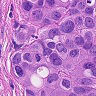
Metastatic tissue present: yes